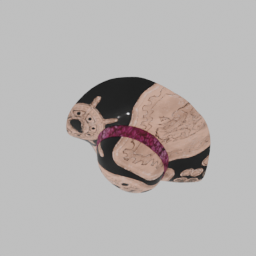
Label: people